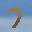
Label: 7